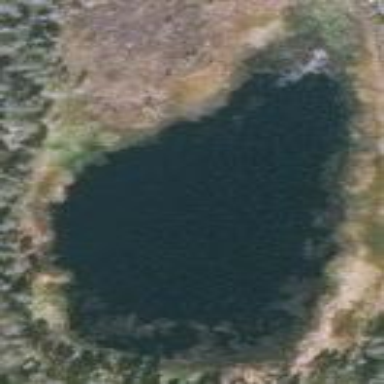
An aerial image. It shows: Lake with natural water.